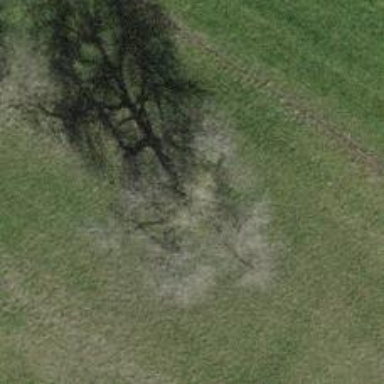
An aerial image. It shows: Single tag "natural: tree."